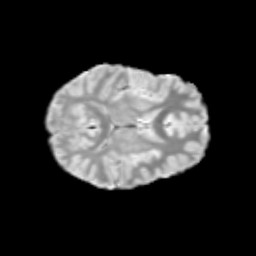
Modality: T2w
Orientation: axial
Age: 12
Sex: female
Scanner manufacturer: siemens
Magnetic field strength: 3 T
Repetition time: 3.8 s
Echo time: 0.07 s